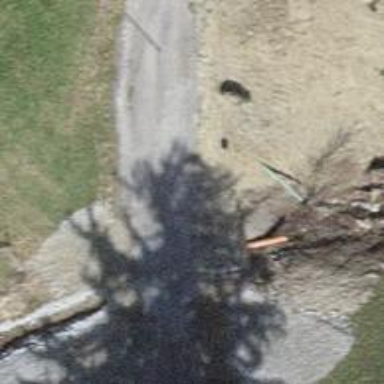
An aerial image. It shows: Culvert tunnel.